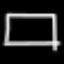
Label: square